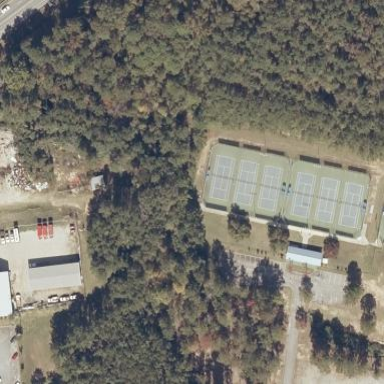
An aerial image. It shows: Tennis court on pitch designated for leisure land.